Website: macys
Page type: delivery-shipping
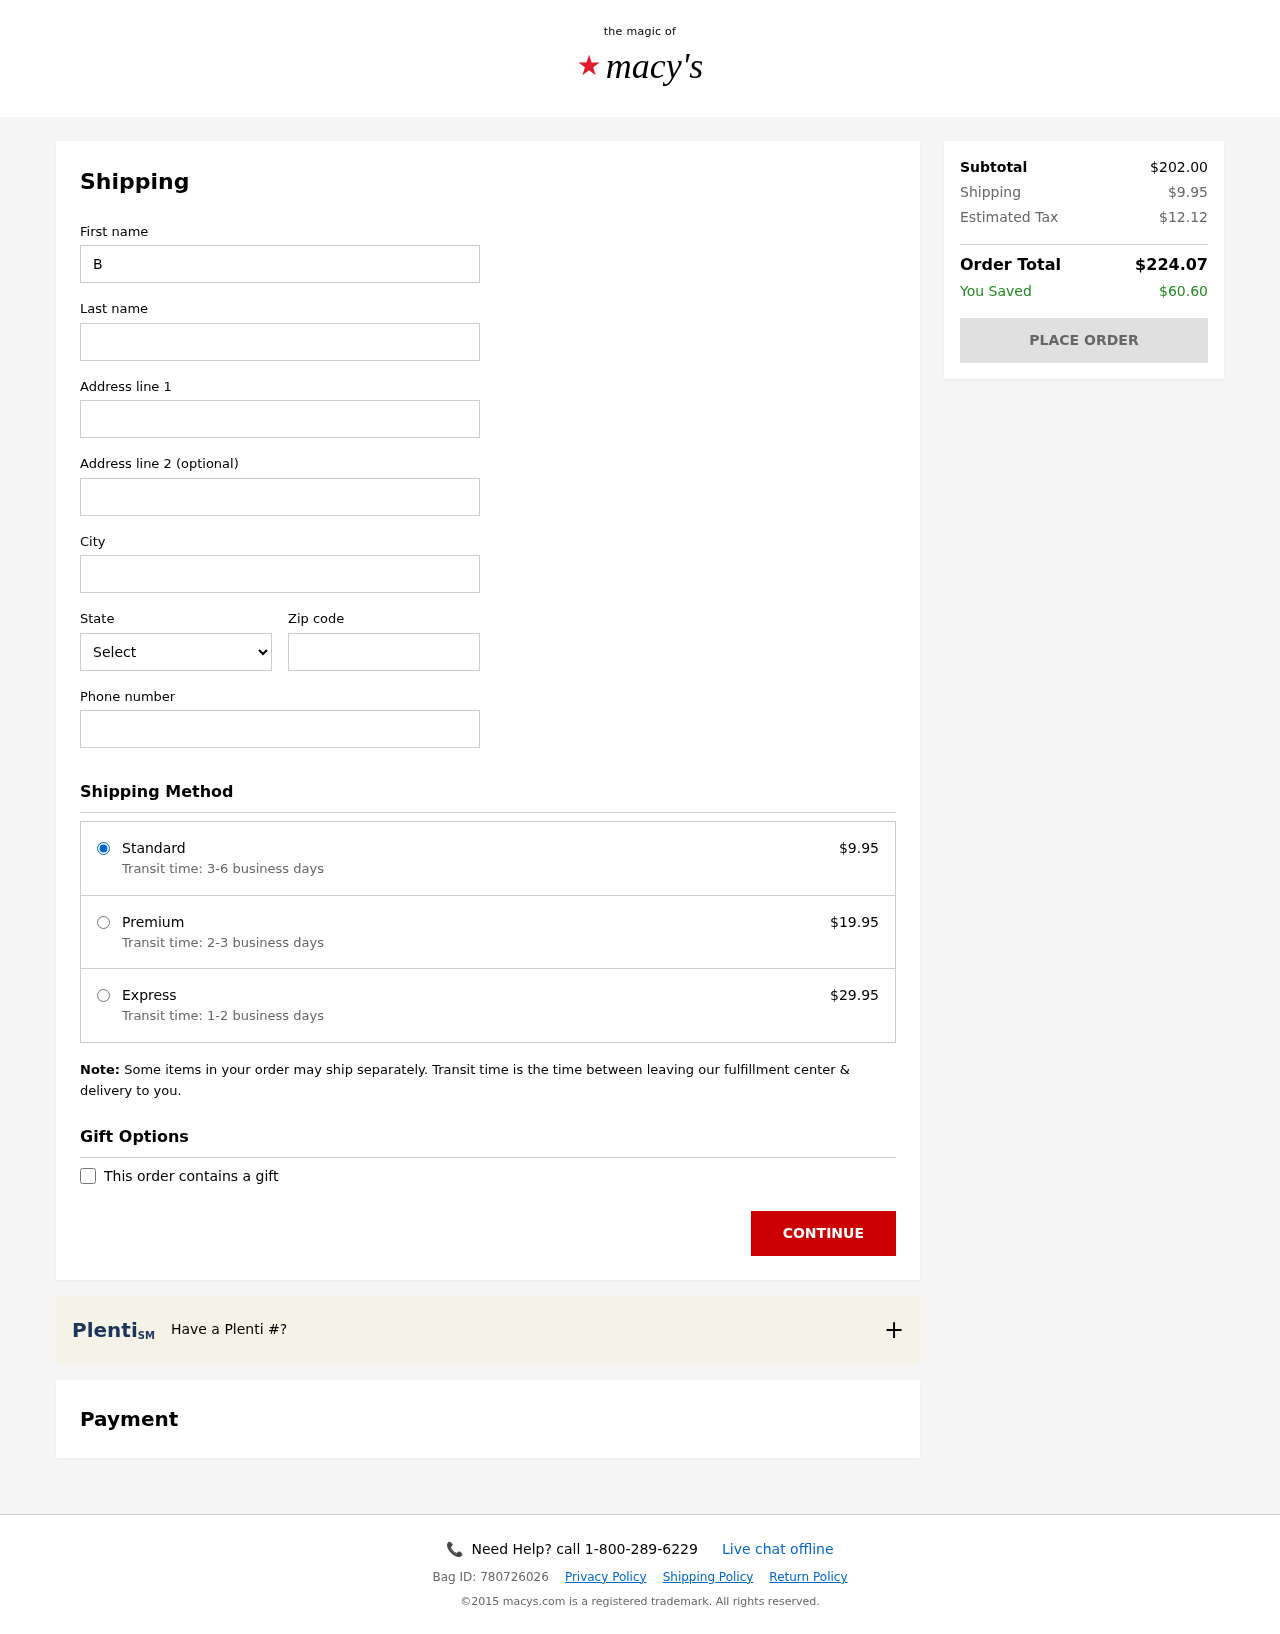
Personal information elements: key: PII_CITY
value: North Heidi
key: PII_FIRSTNAME
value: Brian
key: PII_LASTNAME
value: Garcia
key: PII_PHONE
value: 3425612620
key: PII_POSTCODE
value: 07692
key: PII_STATE_ABBR
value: MO
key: PII_STREET
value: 4607 David Valleys Apt. 426
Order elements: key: ORDER_SHIPPING_COST
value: $9.95
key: ORDER_SHIPPING_PREMIUM
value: $19.95
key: ORDER_SHIPPING_EXPRESS
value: $29.95
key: ORDER_SUBTOTAL
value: $202.00
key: ORDER_TAX
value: $12.12
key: ORDER_TOTAL
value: $224.07
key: ORDER_SAVINGS
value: $60.60